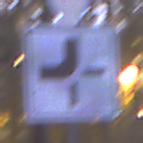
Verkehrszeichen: VerlaufVorfahrtsstrasse2
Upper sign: VorfahrtGewaehren
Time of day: Night
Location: Outdoor (Suburban)
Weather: PartlyCloudy
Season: NotSpecified
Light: Artificial